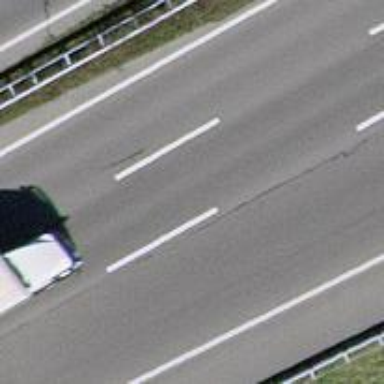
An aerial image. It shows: Asphalt motorway.